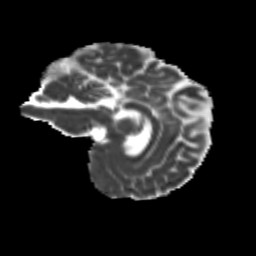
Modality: MD
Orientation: sagittal
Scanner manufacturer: siemens
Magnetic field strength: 3 T
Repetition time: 9.2 s
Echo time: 0.084 s